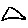
Label: triangle